Question:
The application (.java) file is as given below;
'''
public class WordCountFinal {
public static void main(String[] args) {
StringSerializer stringSerializer = new StringSerializer();
StringDeserializer stringDeserializer = new StringDeserializer();
TimeWindowedSerializer<String> windowedSerializer = new TimeWindowedSerializer<>(stringSerializer);
TimeWindowedDeserializer<String> windowedDeserializer = new TimeWindowedDeserializer<>(stringDeserializer);
Serde<Windowed<String>> windowedSerde = Serdes.serdeFrom(windowedSerializer, windowedDeserializer);
Properties streamsConfiguration = new Properties();
streamsConfiguration.put(StreamsConfig.APPLICATION_ID_CONFIG, "rogue");
streamsConfiguration.put(StreamsConfig.BOOTSTRAP_SERVERS_CONFIG, "ssc-vm-r.com:9092, ssc-vmr:9092, ssc-vm:9092");
streamsConfiguration.put(ConsumerConfig.AUTO_OFFSET_RESET_CONFIG, "earliest");
streamsConfiguration.put(StreamsConfig.DEFAULT_KEY_SERDE_CLASS_CONFIG, Serdes.String().getClass());
streamsConfiguration.put(StreamsConfig.DEFAULT_VALUE_SERDE_CLASS_CONFIG, Serdes.Long().getClass());
StreamsBuilder builder = new StreamsBuilder();
KStream<String, String> wordcountinput = builder.stream("TextLinesTopic", Consumed.with(Serdes.String(), Serdes.String()));
KGroupedStream<String, String> groupedStream = wordcountinput
.flatMapValues(value -> Arrays.asList(value.toLowerCase().split("\W+")))
.map((key, word) -> new KeyValue<>(word, word))
.groupByKey(Grouped.with(Serdes.String(), Serdes.String()));
KTable<Windowed<String>, Long> aggregatedStream = groupedStream
.windowedBy(TimeWindows.of(Duration.ofMinutes(2)))
.count();
aggregatedStream.toStream().to("tuesdaystopic", Produced.with(windowedSerde, Serdes.Long()));
KafkaStreams streams = new KafkaStreams(builder.build(), streamsConfiguration);
streams.start();
Runtime.getRuntime().addShutdownHook(new Thread(streams::close));
}
}
'''
input to producer console is sentences or words. output should be like similar wordcount app, but after 2 minutes, suppose till now i have word count for 'qwerty' as 5. and after two mins i enter again qwerty in producer console, i should get outputted count as 1.
qwerty 3
qwerty 4
qwerty 5
abcd 1
after 2 mins and entering qwerty in prod. console
qwerty 1
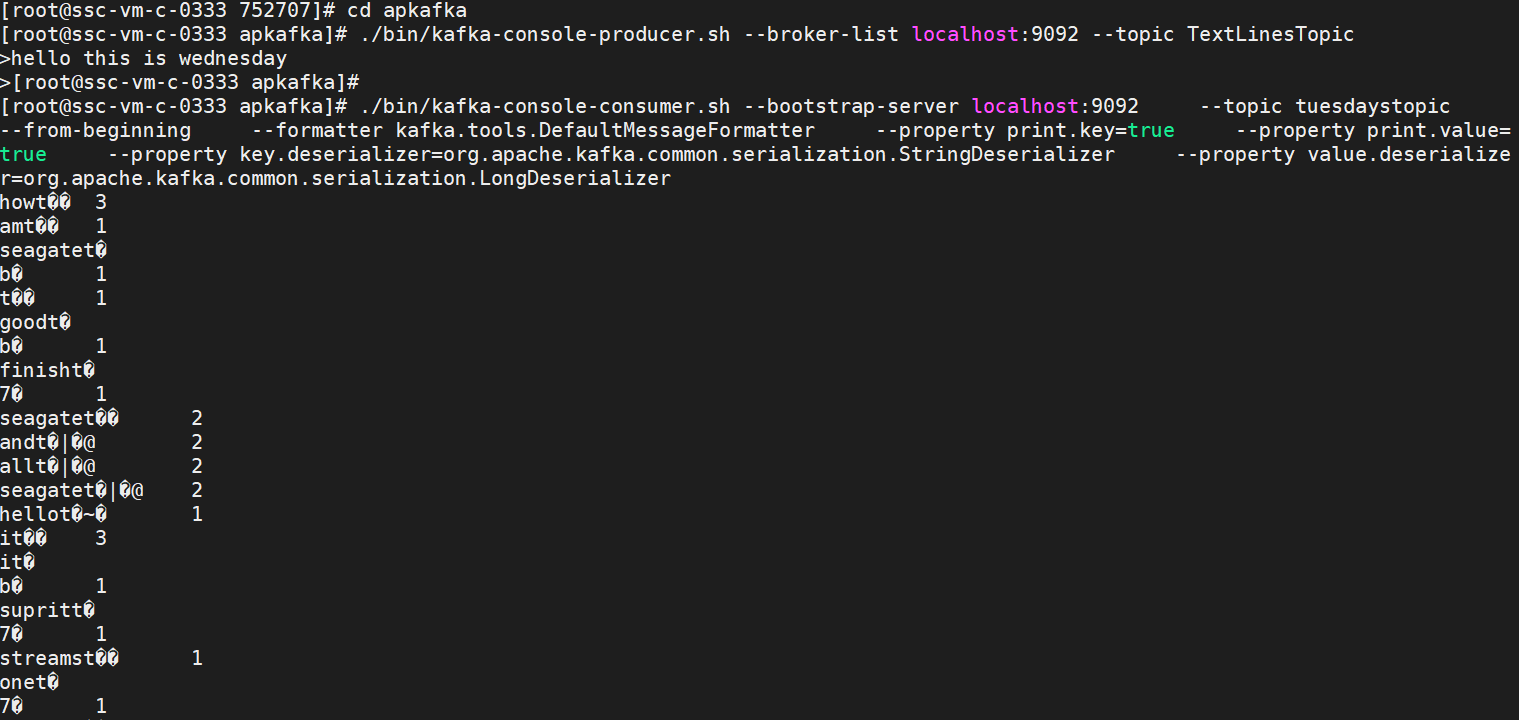
Answer: Note that the type of the key of the result is 'Windowed<String>' -- that's also why you use a 'TimeWindowedSerializer' when writing the result stream to a topic via 'to()' (you don't use a 'StringSerializer').
When you read the data with the console consumer, you specify 'StringDeserializer' for the key though, however, the bytes in the key is not of type 'String' and thus you get those unreadable characters and the types don't match.
You can either specify a different deserializer (ie, 'TimeWindowedDeserializer' when using the console consumer, or you modify the key to type 'String' before writing the result into the output topic. For example you could use:
'''
aggregatedStream.toStream()
// 'k' is of type Windowed<String>
// you can get the plain String key via 'key()'
.selectKey((k,v) -> k.key())
.to(....)
'''